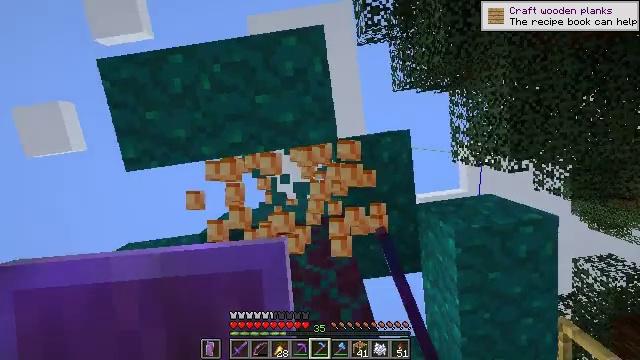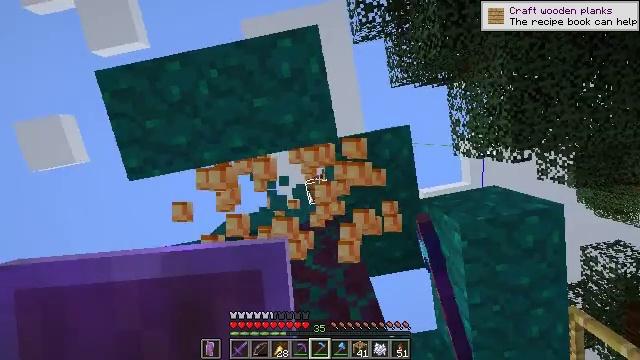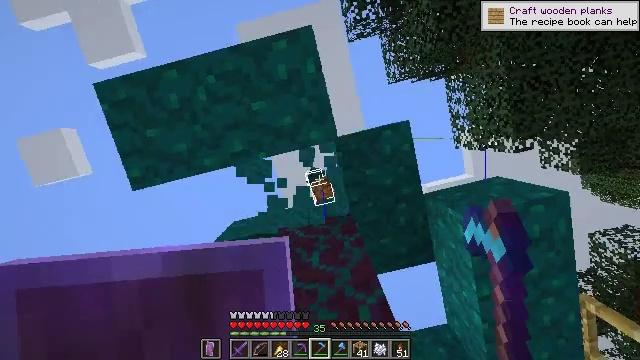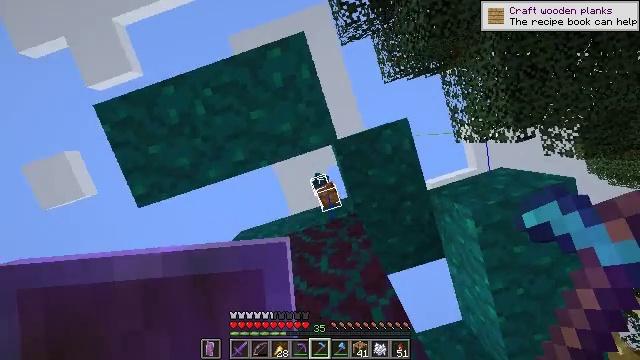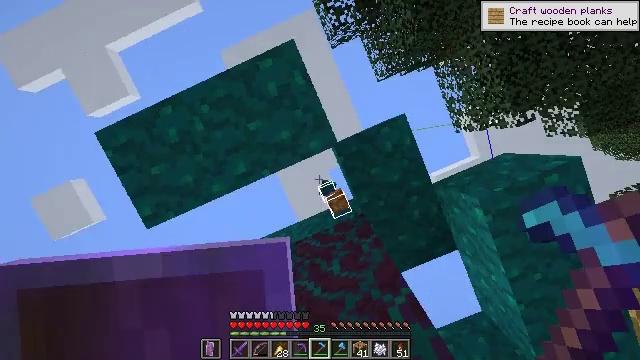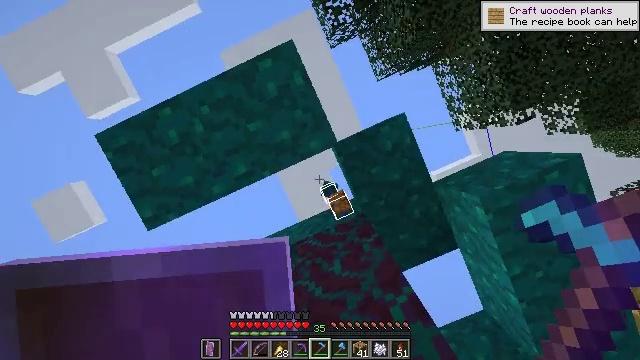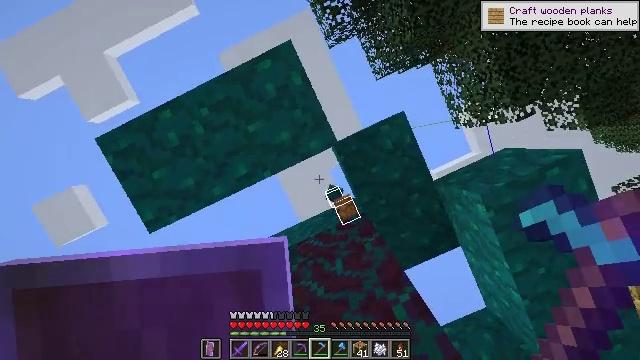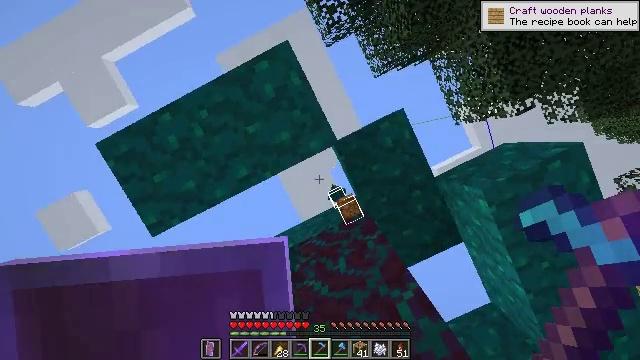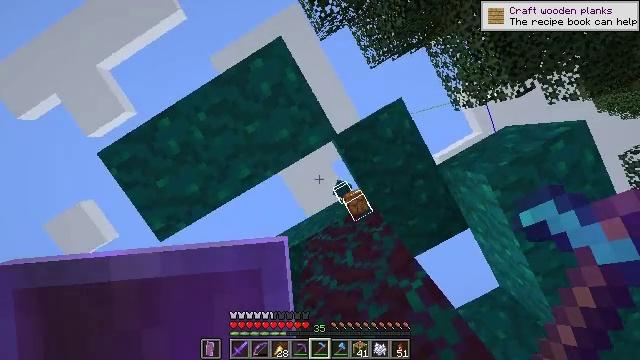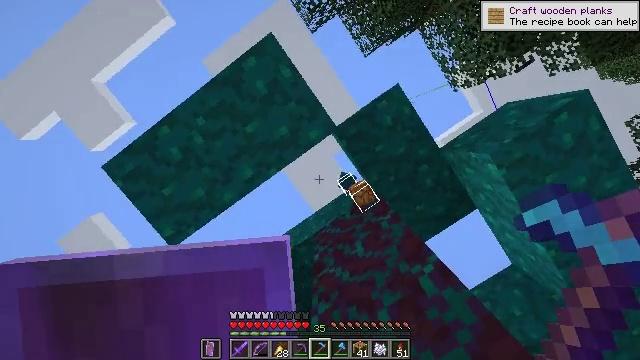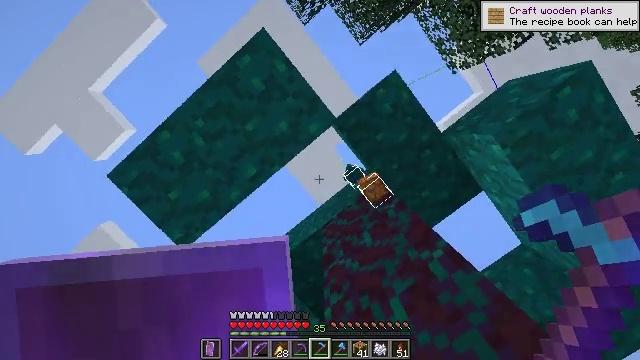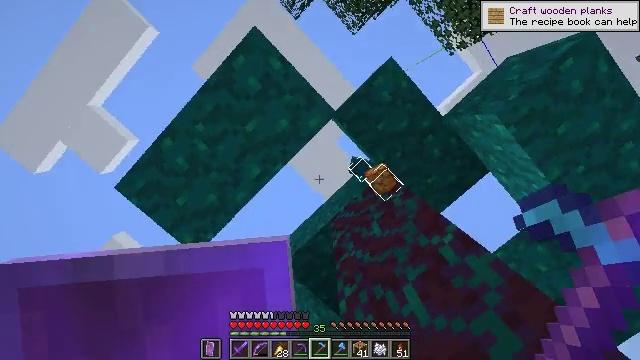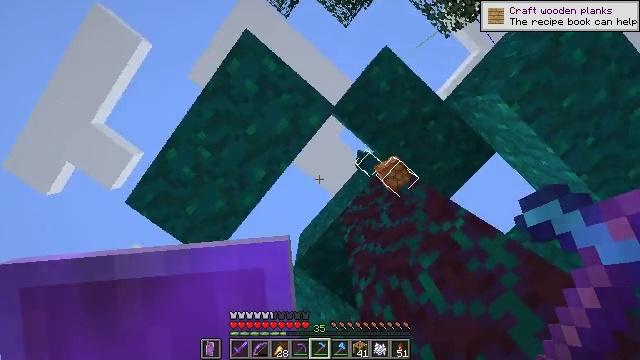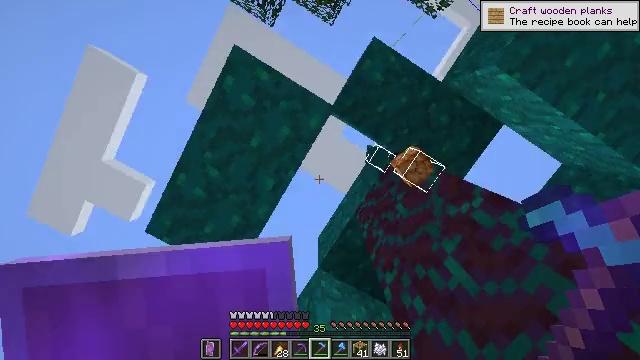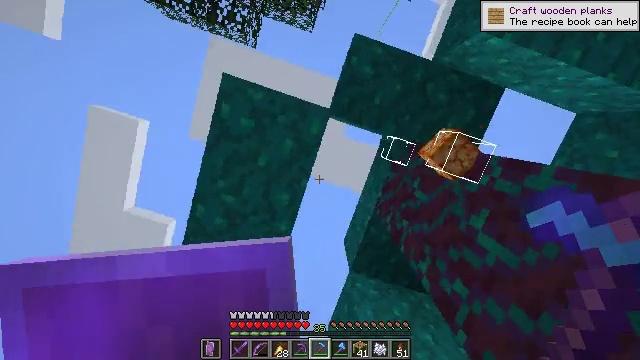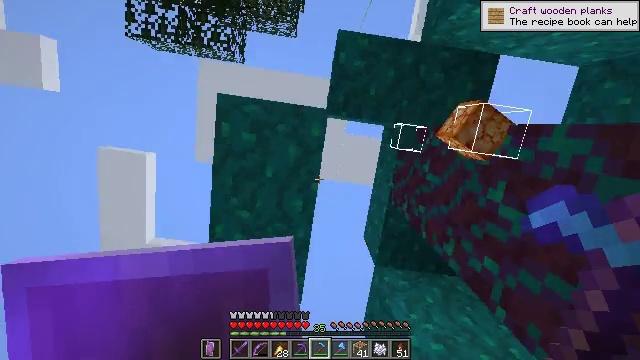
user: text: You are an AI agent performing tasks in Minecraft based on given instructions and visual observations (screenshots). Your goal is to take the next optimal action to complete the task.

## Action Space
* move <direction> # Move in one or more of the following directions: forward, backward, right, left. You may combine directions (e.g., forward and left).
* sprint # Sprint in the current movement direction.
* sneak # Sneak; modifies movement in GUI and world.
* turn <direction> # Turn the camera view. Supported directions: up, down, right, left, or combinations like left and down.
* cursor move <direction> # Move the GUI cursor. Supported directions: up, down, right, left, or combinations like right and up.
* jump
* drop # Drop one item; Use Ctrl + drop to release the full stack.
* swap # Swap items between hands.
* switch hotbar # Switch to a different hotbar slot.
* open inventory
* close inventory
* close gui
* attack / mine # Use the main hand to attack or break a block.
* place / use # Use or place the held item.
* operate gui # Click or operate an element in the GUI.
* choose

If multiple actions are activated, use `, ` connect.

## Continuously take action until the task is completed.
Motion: motion action
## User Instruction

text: Break the warped wart block.
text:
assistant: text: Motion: turn left, attack / mine
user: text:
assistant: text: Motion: turn left, attack / mine
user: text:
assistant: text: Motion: turn left, attack / mine
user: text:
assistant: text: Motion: turn left, attack / mine
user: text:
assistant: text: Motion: attack / mine
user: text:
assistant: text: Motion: attack / mine
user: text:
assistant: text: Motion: turn left, attack / mine
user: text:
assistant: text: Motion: turn left and down, attack / mine
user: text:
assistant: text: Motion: turn left and down, attack / mine
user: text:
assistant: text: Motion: turn left and down, attack / mine
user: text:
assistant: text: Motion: turn left and down, attack / mine
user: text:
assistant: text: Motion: turn left, attack / mine
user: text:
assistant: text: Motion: turn left, attack / mine
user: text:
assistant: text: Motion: turn left and up, attack / mine
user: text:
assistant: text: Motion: turn left, attack / mine
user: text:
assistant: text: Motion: turn left, attack / mine
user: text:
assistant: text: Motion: turn left and down, attack / mine
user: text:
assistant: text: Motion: turn left and down, attack / mine
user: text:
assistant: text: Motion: turn left and down, attack / mine
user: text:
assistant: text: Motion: attack / mine
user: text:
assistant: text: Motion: turn down, attack / mine
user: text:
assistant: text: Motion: turn down, attack / mine
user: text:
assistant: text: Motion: turn right and down, attack / mine
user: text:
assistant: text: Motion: turn right and down, attack / mine
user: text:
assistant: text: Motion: turn right, attack / mine
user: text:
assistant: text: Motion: turn right, attack / mine
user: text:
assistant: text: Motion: turn right, attack / mine
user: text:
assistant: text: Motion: turn right and down, attack / mine
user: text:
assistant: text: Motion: turn right and down, attack / mine
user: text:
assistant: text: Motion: turn right and down, attack / mine